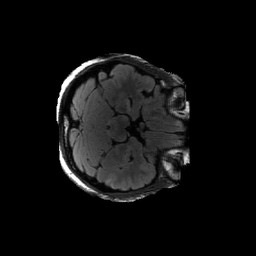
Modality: FLAIR
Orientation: axial
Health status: ill
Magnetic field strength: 3 T